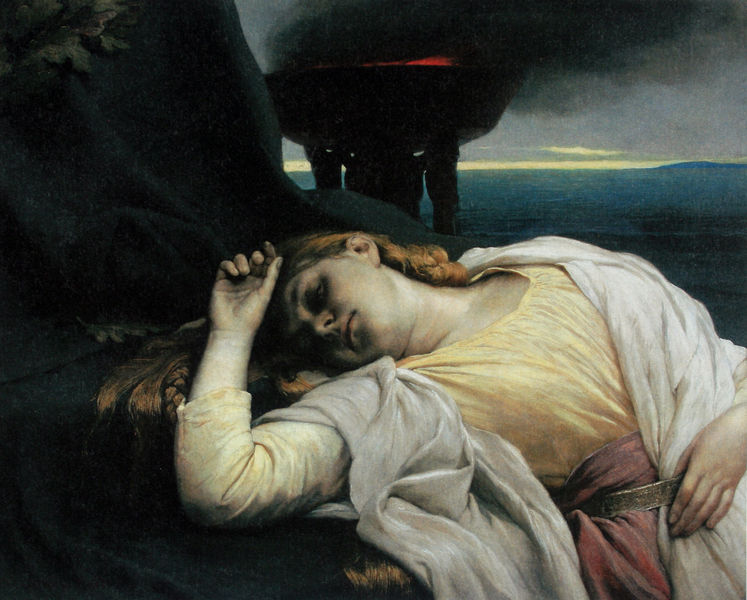
Titel: Isolde
Künstler: Gabriel von Max
Standort: München
Institution: Privatbesitz, Courtesy Galerie Konrad Bayer
Schlagwörter: berg, blätter, dunkel, felsen, feuer, gemälde, hand, himmel, meer, schlaf, wasser, weiß, gelb, landschaft, mädchen, frau, kleid, licht, männer, schwarz, ölbild, gürtel, rot, tuch, wolke, symbolismus, blond, bluse, lang, schale, tot, öl, horizont, qualm, rauch, insel, gewand, haare, mantel, blatt, tal, küste, strand, schlafen, schlafend, düster, fels, figuren, brand, detail, faltenwurf, liegend, brennen, traum, bedrohlich, mythologie, opfer, ohnmacht, fackel, brennend, signal, gestrandet, schiffsbruch, gemädle, feuerschale, raffaeliten, herr der ringe